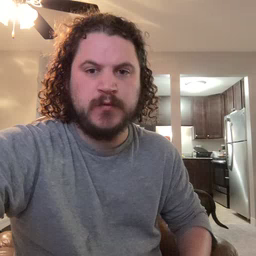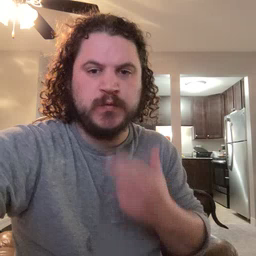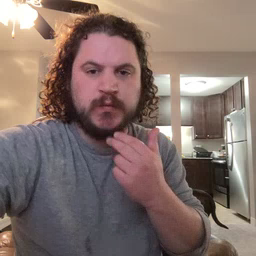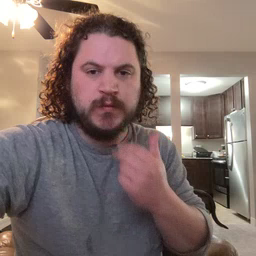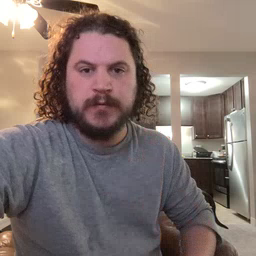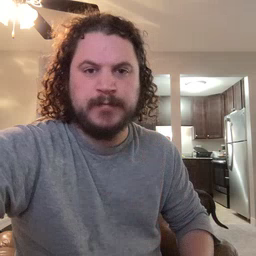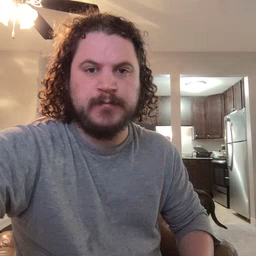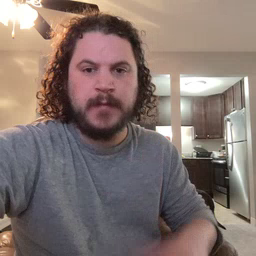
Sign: cute